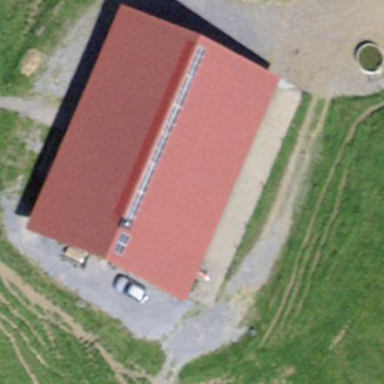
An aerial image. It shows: Farm auxiliary building with gabled roof.